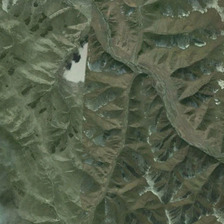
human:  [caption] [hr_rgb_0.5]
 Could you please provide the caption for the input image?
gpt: it is a piece of gray green mountains .

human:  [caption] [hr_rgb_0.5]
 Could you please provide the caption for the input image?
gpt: this is a big mountain .

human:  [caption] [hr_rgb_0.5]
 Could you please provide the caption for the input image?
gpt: it is a piece of gray green mountains .

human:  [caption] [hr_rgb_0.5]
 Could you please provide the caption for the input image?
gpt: the mountain is green and the trees are green .

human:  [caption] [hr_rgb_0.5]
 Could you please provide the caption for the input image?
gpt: this is a big mountain .